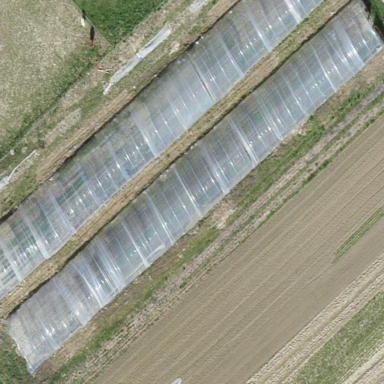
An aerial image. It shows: Greenhouse used for horticulture.